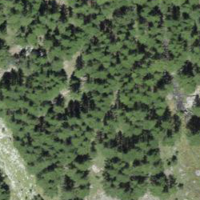
EUNIS habitat code: 31
Species observed at this site:
Lysandra coridon